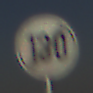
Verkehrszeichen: EndeGeschwindigkeit130
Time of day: MorningAfternoon
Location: Outdoor (Nature)
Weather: Clear
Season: NotSpecified
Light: Natural